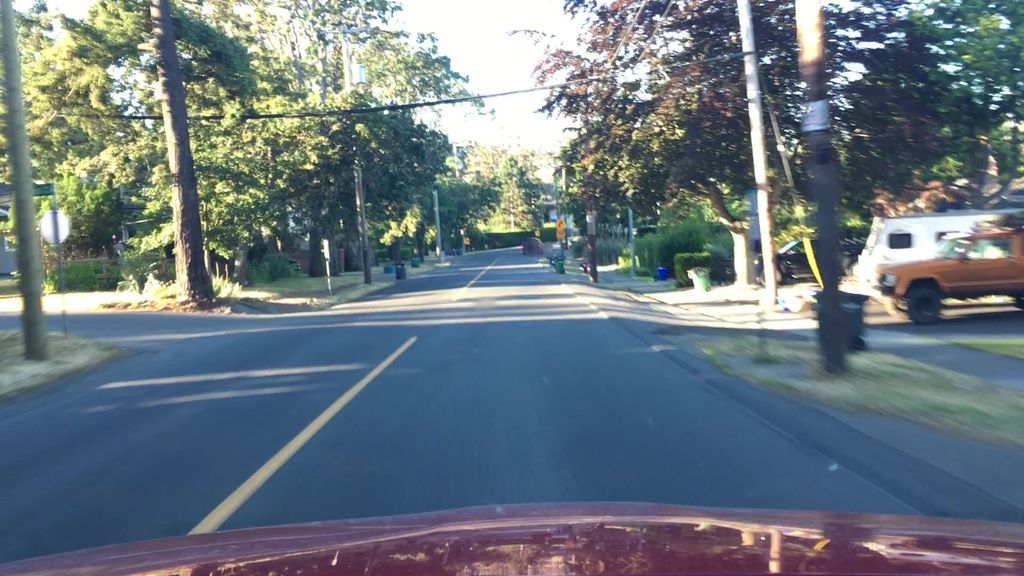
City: victoria